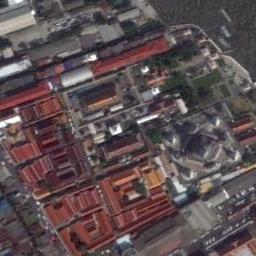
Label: palace